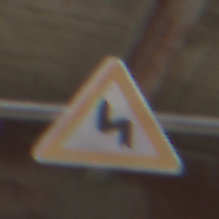
Verkehrszeichen: DoppelkurveZunaechstLinks
Umgebung: Roofed, Special
Tageszeit: Midday
Wetter: Overcast
Licht: Natural
Jahreszeit: NotSpecified
Kontrast: MediumContrast